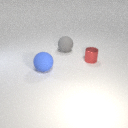
small red metal cylinder in front of large gray rubber sphere